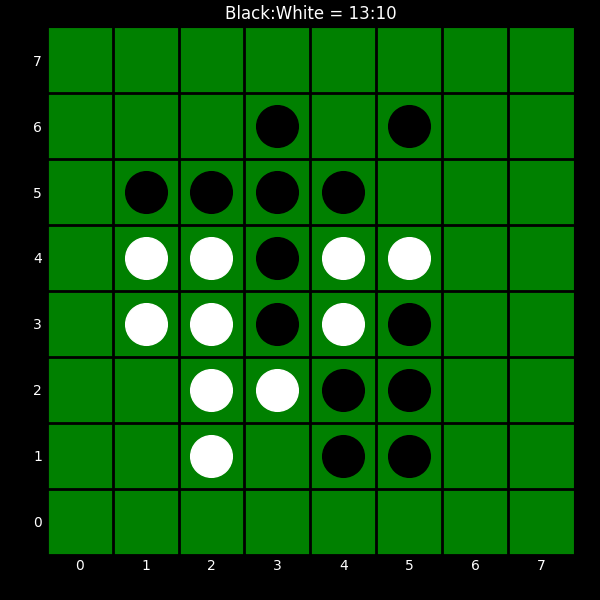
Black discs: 13
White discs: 10